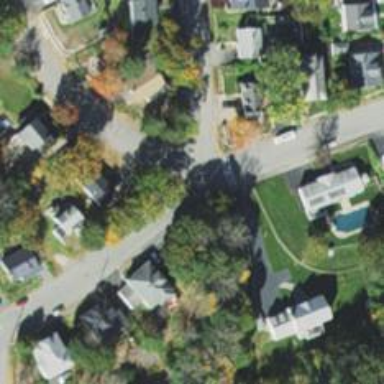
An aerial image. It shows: Residential road.